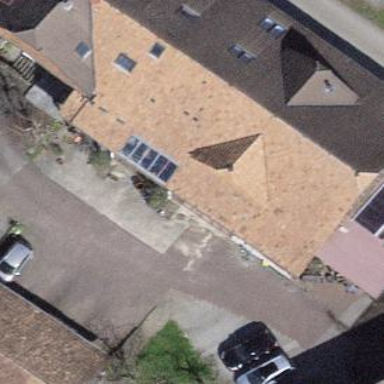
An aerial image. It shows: Simple house.